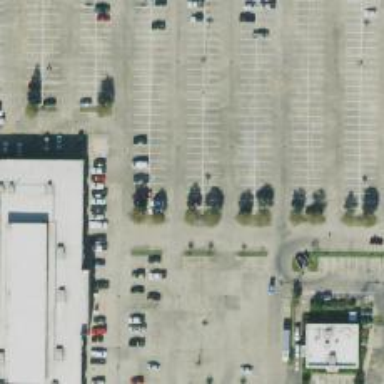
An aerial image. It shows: Parking space.